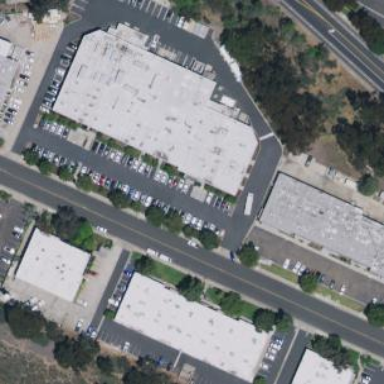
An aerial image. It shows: Industrial building.